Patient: sex F, age 54
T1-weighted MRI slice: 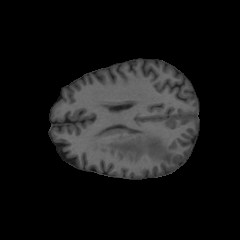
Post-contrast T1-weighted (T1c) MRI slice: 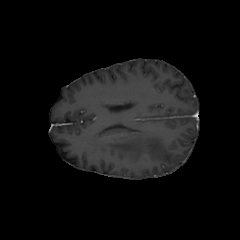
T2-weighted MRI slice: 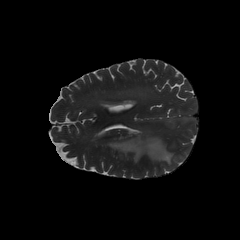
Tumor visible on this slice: yes
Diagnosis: Glioblastoma, IDH-wildtype
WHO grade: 4